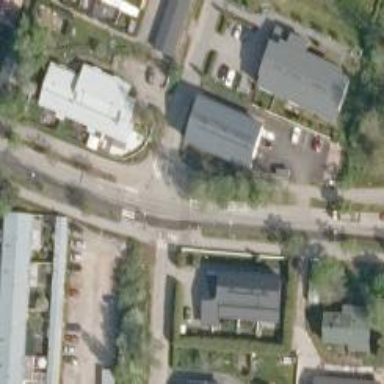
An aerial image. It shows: Asphalt cycleway.